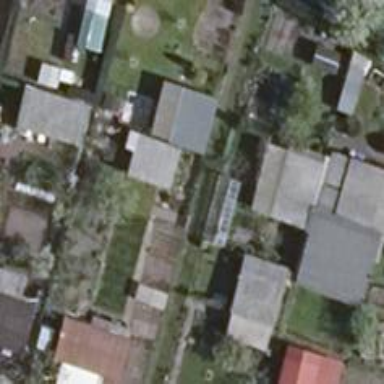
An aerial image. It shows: Plot in the allotments.